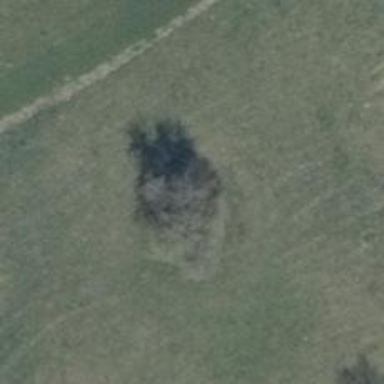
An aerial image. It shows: Deciduous tree with broadleaved leaves.